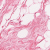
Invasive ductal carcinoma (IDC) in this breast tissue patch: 0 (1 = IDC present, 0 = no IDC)